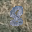
Label: 8